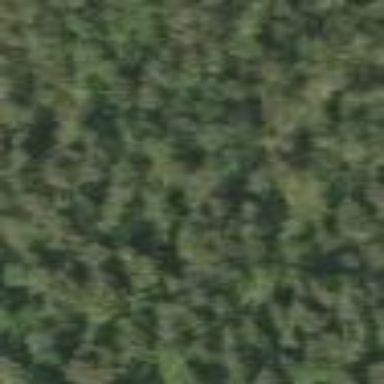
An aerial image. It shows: Needle-leaved woodland.